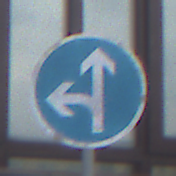
Verkehrszeichen: VorgeschriebeneFahrtrichtungGeradeausOderLinks
Umgebung: Outdoor, Urban
Tageszeit: MorningAfternoon
Wetter: Overcast
Licht: Natural
Jahreszeit: NotSpecified
Kontrast: LowContrast